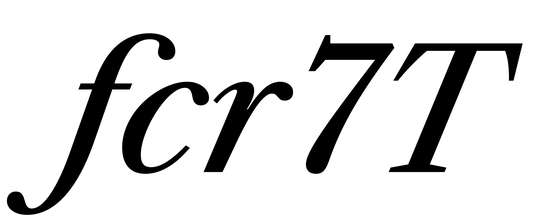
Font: LibreCaslonText-Italic_Medium_Italic